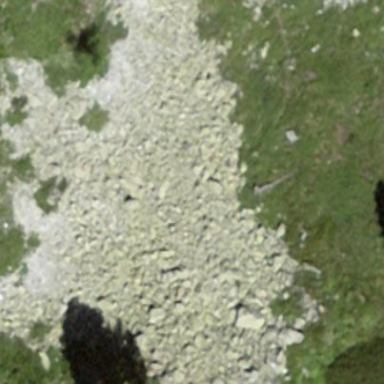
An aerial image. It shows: Natural scree.